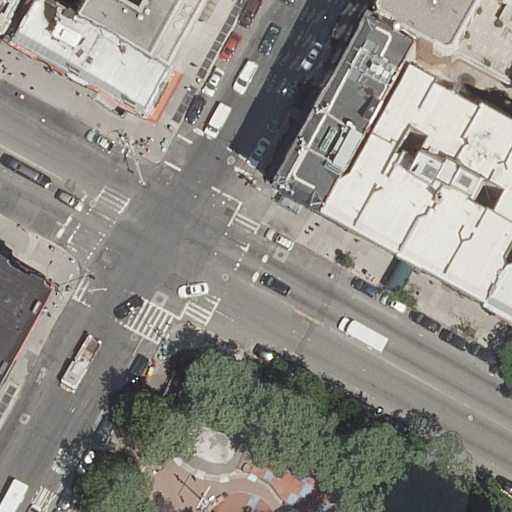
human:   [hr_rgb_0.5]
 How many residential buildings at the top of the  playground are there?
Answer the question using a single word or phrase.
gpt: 7

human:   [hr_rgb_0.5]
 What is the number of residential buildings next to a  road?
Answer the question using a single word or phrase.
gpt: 7

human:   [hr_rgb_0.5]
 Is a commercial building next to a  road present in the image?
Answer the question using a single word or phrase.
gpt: yes

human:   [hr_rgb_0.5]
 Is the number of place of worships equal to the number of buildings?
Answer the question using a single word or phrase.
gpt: no

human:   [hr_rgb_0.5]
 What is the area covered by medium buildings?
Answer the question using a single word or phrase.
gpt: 828m2

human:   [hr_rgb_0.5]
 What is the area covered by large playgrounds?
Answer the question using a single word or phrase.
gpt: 0m2

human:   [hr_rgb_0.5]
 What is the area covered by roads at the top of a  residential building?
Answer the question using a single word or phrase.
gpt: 0m2

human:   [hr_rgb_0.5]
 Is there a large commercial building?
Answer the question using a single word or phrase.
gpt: no

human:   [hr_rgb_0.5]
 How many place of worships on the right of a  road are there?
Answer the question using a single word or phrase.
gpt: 0

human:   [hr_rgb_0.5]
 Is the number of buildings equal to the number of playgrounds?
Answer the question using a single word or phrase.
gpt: no

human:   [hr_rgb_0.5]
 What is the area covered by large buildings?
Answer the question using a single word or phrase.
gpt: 3158m2

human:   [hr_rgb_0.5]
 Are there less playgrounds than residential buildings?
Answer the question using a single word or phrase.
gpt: yes

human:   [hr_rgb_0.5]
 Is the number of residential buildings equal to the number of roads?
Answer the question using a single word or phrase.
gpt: no

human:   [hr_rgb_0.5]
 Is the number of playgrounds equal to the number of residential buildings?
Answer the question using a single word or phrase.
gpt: no

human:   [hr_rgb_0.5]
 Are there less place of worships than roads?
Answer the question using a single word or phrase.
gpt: yes

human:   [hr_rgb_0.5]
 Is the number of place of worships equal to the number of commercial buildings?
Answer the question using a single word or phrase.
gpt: yes

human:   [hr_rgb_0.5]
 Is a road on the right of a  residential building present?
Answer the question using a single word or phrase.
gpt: yes

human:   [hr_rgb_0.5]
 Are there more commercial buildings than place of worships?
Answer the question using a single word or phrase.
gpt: no

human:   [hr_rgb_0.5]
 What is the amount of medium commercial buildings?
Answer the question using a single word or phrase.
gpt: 0

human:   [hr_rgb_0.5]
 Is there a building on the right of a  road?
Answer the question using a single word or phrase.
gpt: yes

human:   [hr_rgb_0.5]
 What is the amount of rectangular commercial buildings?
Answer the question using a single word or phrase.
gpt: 1

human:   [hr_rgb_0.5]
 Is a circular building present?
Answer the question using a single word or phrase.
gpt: no

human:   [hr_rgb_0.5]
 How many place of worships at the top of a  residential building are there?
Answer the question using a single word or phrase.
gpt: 1

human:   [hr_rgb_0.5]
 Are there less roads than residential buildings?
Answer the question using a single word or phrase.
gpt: no

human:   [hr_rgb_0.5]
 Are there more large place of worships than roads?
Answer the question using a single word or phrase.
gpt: no

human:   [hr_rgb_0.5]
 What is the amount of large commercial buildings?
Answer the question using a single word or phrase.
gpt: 0

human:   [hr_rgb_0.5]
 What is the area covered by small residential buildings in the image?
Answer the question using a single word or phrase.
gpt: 101m2

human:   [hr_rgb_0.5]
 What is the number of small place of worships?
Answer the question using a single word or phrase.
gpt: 1

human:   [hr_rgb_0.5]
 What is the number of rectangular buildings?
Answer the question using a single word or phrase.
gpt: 5

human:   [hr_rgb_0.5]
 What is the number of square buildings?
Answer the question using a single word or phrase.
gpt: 0

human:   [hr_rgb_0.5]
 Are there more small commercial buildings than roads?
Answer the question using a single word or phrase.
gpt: no

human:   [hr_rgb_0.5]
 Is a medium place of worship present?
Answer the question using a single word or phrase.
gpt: no

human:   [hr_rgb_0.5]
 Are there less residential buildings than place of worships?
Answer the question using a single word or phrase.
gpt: no

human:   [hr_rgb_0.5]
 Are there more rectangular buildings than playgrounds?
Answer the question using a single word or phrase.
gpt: yes

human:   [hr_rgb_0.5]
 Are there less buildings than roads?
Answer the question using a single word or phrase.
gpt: yes

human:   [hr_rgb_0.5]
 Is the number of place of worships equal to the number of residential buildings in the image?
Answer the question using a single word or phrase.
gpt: no